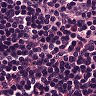
Metastatic tissue present: no